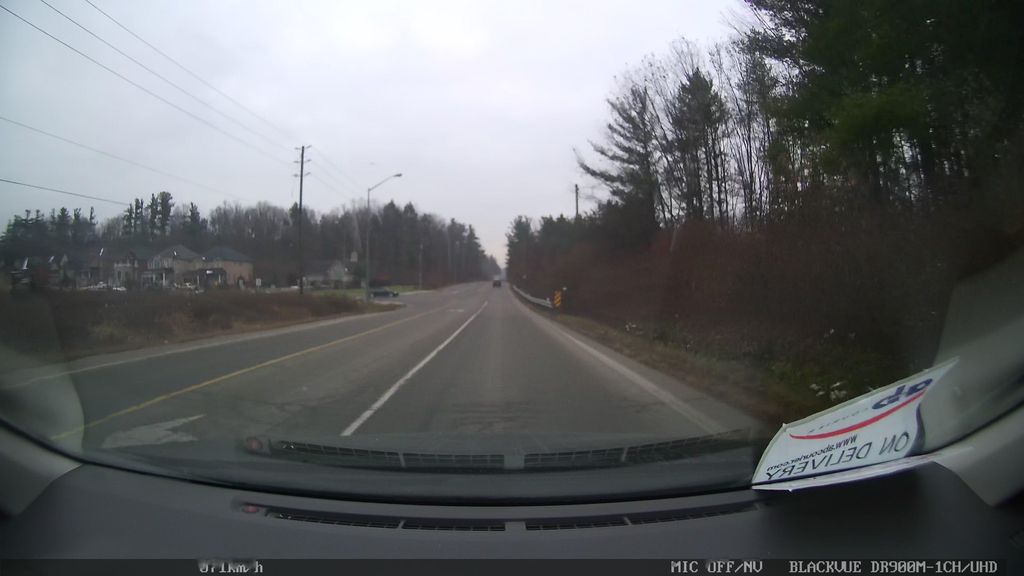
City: toronto